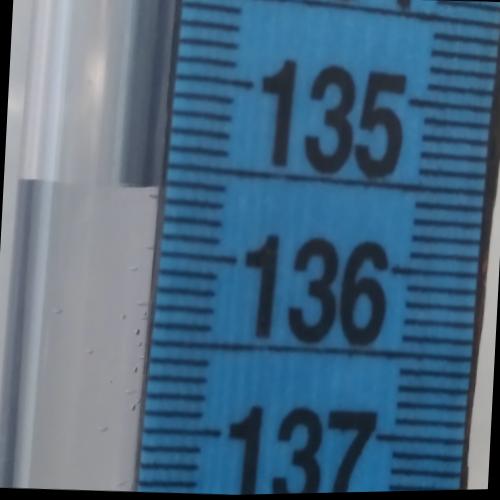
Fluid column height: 135.6 cm